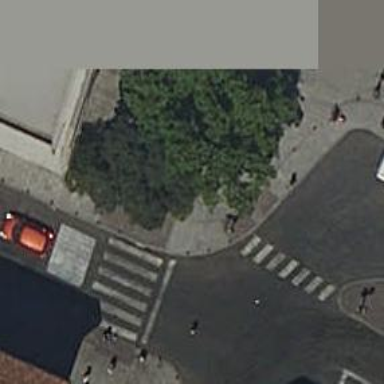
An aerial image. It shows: Kerb barrier.